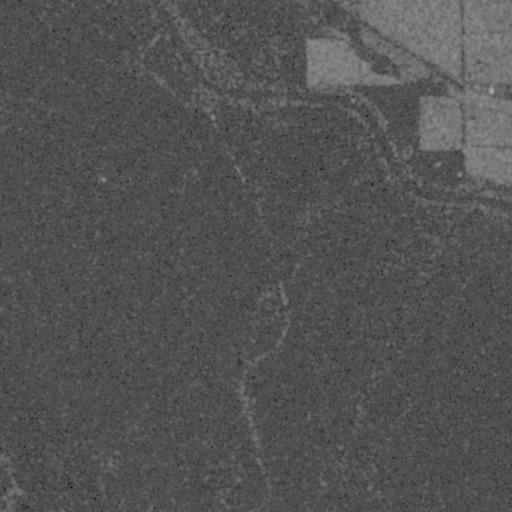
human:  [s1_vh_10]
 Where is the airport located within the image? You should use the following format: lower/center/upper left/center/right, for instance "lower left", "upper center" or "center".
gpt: The airport is located in the upper left of the image.
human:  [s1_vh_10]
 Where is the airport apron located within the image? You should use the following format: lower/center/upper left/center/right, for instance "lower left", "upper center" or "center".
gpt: The airport apron is located in the upper left of the image.
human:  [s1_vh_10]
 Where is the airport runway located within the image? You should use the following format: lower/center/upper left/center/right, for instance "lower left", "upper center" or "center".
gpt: The airport runway is located in the upper left of the image.
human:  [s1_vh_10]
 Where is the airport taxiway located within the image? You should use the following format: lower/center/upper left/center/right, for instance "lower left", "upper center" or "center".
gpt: The airport taxiway is located in the upper left of the image.
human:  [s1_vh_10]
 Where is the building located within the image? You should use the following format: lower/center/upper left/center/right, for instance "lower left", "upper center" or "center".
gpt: The building is located in the upper right of the image.
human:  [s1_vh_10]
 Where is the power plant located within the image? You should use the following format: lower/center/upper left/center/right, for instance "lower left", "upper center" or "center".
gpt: There is no power plant in the image.

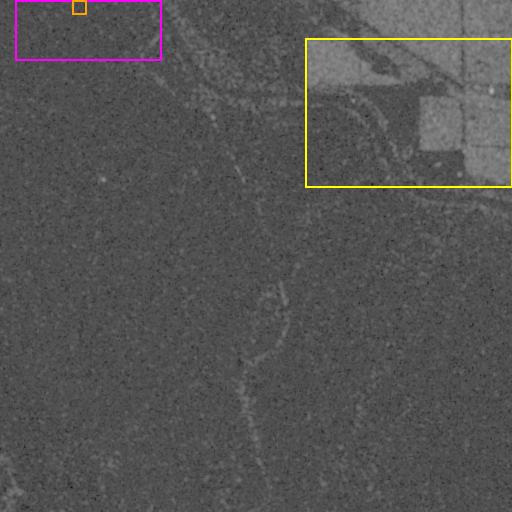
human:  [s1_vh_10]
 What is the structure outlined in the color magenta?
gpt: The structure outlined in magenta is an airport.
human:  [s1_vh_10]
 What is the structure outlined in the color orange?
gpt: The structure outlined in orange is an airport apron.
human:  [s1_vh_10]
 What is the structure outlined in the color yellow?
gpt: The structure outlined in yellow is a crop field.
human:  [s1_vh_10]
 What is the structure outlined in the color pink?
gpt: There is no pink outline.